Aerial crown-view tile of a tropical tree (Barro Colorado Island, Panama), acquired 20240611:
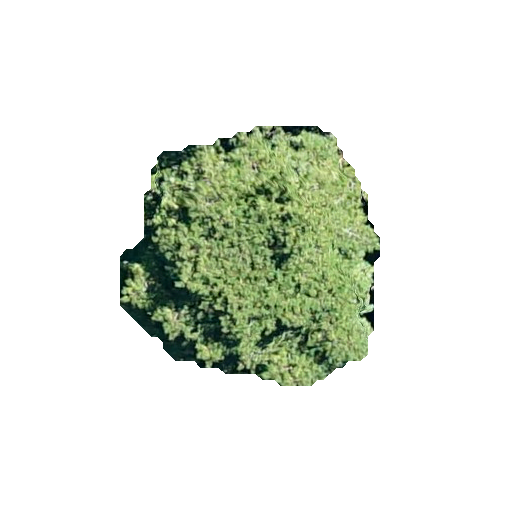
Species: Virola surinamensis
GBIF accepted scientific name: Virola surinamensis
Crown area: 81.631 m²